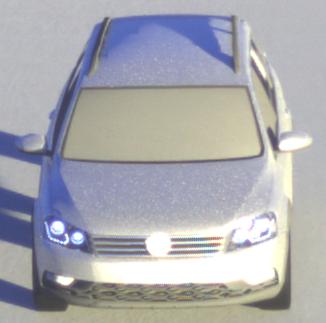
Make: VW
Model: Passat Alltrack 1.8 TSI
Detailed model: Passat (B7) Alltrack
Model produced from: 2012/03
Model produced until: 2013/06
Doors: 5
Color: white
Road condition: dry road
Daytime: sunrise or sunset
Contrast: high contrast